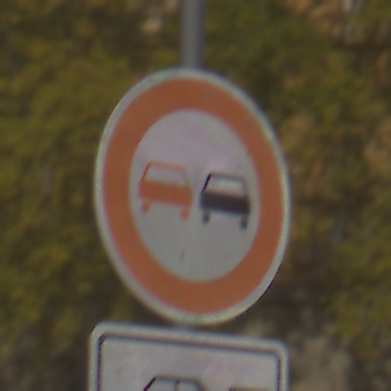
Verkehrszeichen: Ueberholverbot
Zusatzzeichen unten: HinweisDurchSinnbild15
Umgebung: Outdoor, Suburban
Tageszeit: MorningAfternoon
Wetter: PartlyCloudy
Licht: Natural
Jahreszeit: NotSpecified
Kontrast: HighContrast